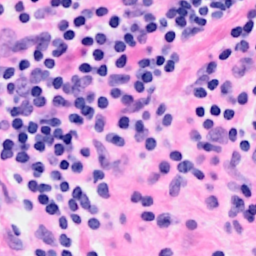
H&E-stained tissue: Breast